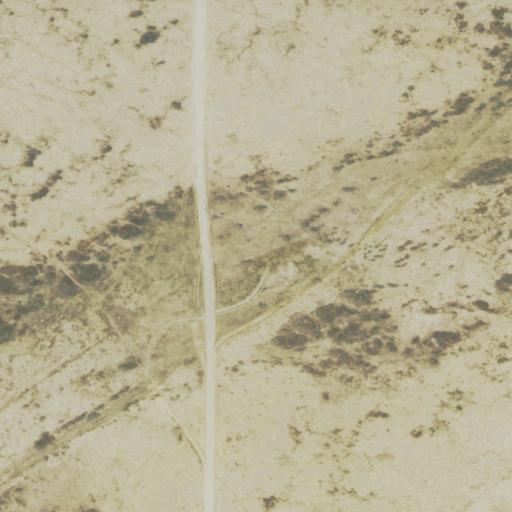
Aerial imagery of valley in Colorado named Hardesty Draw containing only grassland